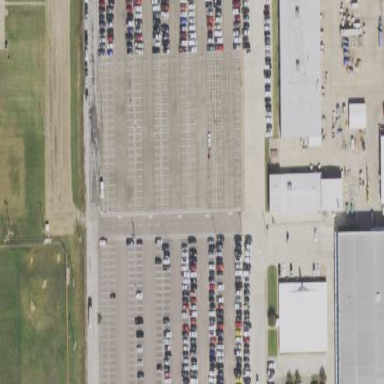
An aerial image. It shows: Parking area with asphalt surface.